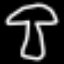
Label: mushroom